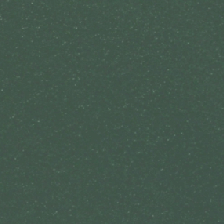
Land cover: lake_pond